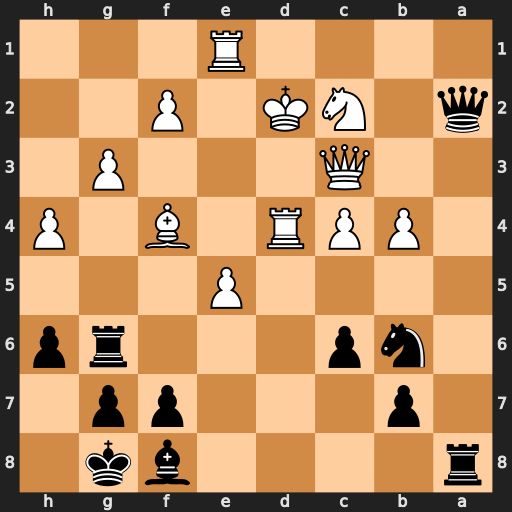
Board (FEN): r4bk1/1p3pp1/1np3rp/4P3/1PPR1B1P/2Q3P1/q1NK1P2/4R3
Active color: b
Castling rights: -
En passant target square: -
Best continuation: Na4 Qd3 Bxb4+